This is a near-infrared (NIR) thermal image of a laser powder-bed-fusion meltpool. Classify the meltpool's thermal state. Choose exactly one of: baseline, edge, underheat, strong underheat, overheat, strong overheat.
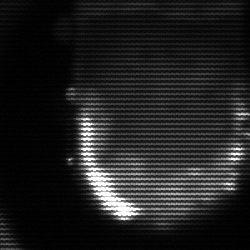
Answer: baseline